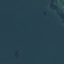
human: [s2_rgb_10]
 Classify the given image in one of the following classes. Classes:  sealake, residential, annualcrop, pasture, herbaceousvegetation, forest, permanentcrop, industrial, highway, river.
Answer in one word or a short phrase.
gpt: SeaLake